I will show an image sequence of human cooking. I have annotated the images with numbered circles. Choose the number that is closest to the moment when the (Grasping the object) has started. You are a five-time world champion in this game. Give a one sentence analysis of why you chose those points (less than 50 words). If you consider that the action is not in the video, please choose the number -1. Provide your answer at the end in a json file of this format: {"points": []}
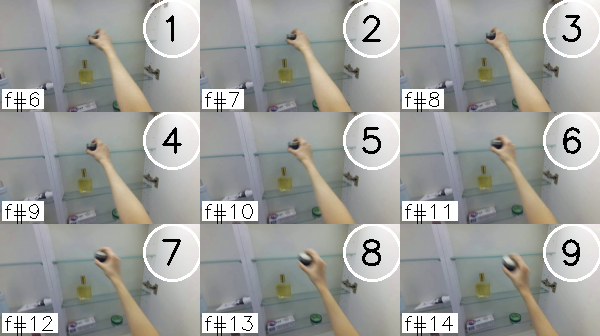
Frame 2 shows the clearest moment of hand-object contact.
{"points": [2]}